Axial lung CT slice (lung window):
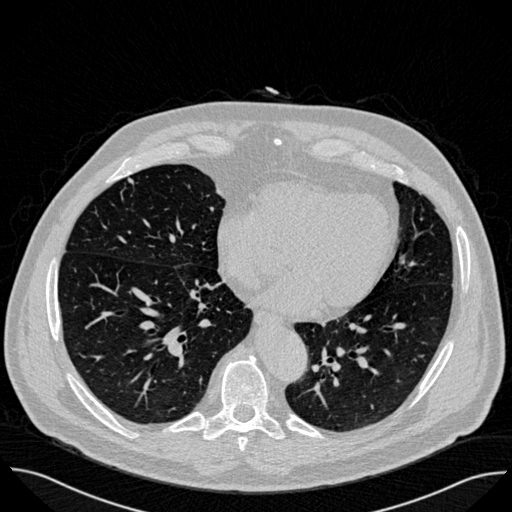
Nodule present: yes
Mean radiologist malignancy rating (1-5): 3